RGB frame:
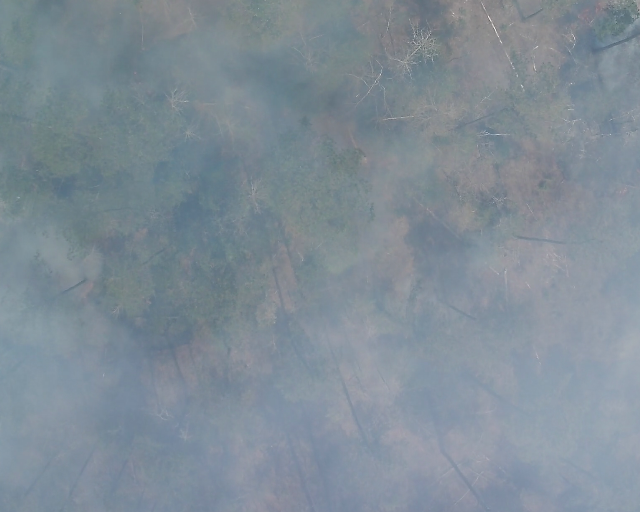
Thermal frame:
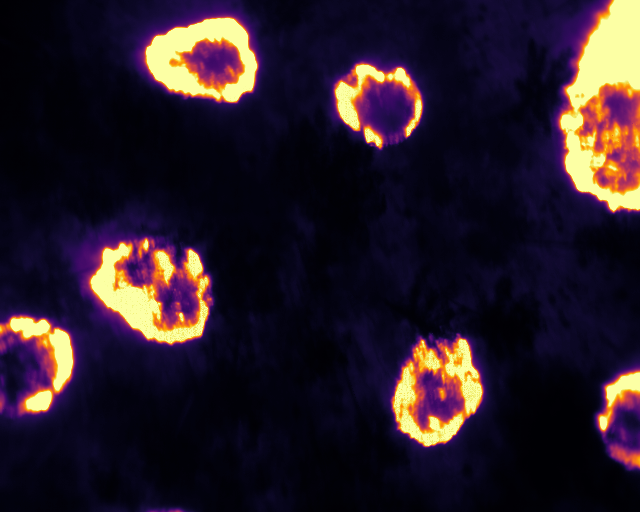
Captured: 2026-02-26 02:28:19
Pixels at or above 80 °C: 44611 (fraction of frame: 0.1361)